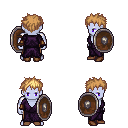
a pixel art fantasy rpg character, male body template, dark elf, purple skin, purple robe, robe skirt, light blonde bedhead hairstyle, cloth bracers, brown shoes, shield, four views (front, back, left, right), 2x2 character sprite sheet, small pixel art, hard edges, no anti-aliasing